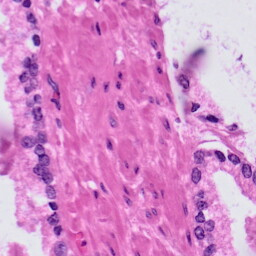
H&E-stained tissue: Prostate